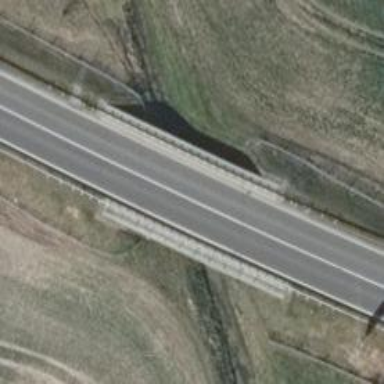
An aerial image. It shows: Motor road bridge with asphalt surface. The bridge is part of trunk highway.